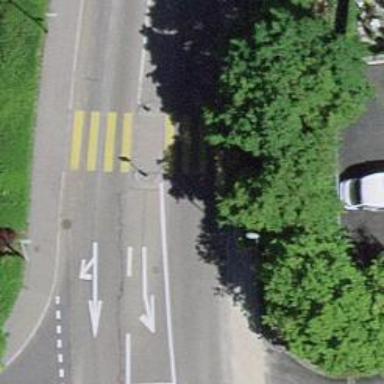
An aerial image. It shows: Uncontrolled zebra crossing on the road.